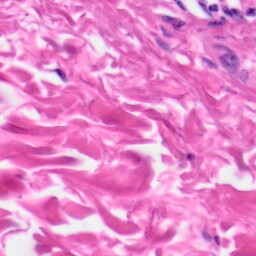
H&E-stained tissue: Skin